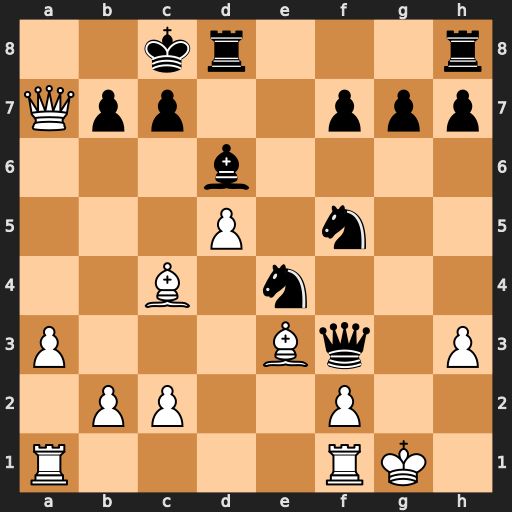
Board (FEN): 2kr3r/Qpp2ppp/3b4/3P1n2/2B1n3/P3Bq1P/1PP2P2/R4RK1
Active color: w
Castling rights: -
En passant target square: -
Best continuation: Bb5 c6 dxc6